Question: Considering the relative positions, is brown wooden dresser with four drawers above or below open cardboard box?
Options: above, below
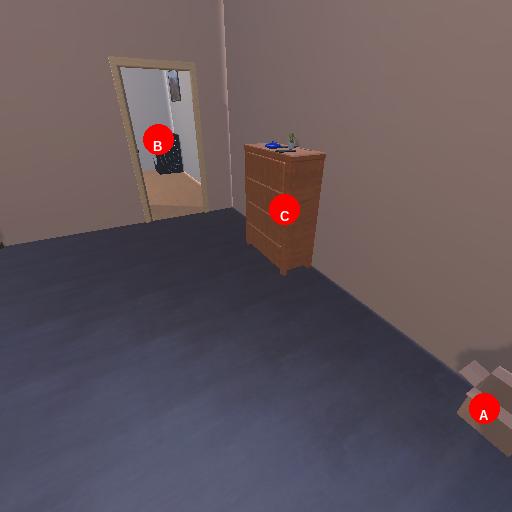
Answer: above